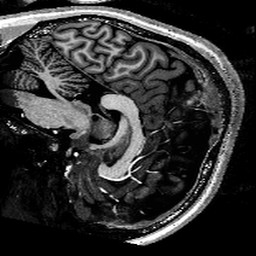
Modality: T1w
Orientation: sagittal
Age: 22
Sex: male
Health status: healthy
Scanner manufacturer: siemens
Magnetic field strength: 9.4 T
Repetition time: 6 s
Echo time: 0.003 s